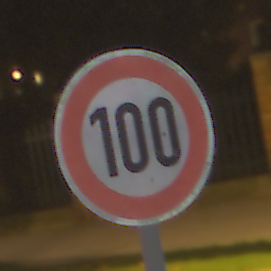
Verkehrszeichen: Geschwindigkeit100
Umgebung: Outdoor, Urban
Tageszeit: Night
Wetter: Clear
Licht: Artificial
Jahreszeit: NotSpecified
Kontrast: HighContrast